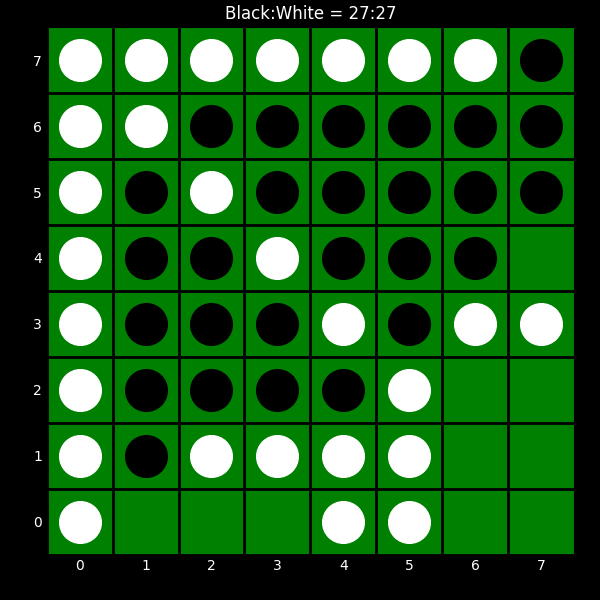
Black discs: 27
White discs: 27